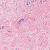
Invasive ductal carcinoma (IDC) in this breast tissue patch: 0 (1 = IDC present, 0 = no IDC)